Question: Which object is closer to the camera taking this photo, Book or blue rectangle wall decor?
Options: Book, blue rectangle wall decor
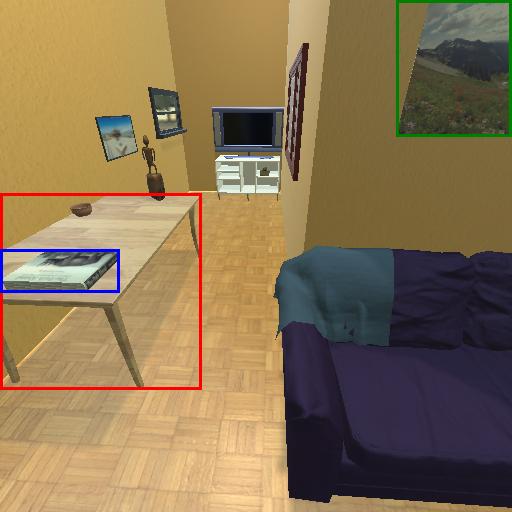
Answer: Book